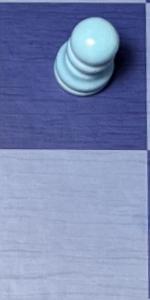
Label: Empty